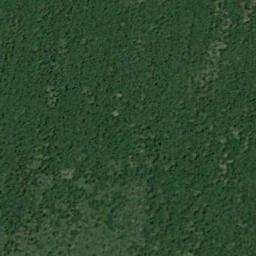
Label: meadow